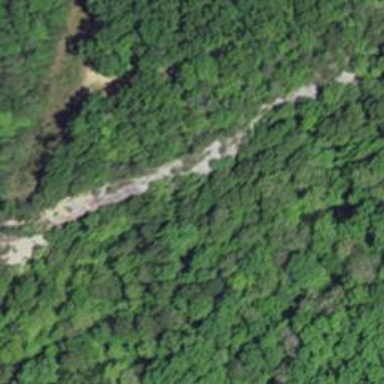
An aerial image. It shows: Climbing crag.